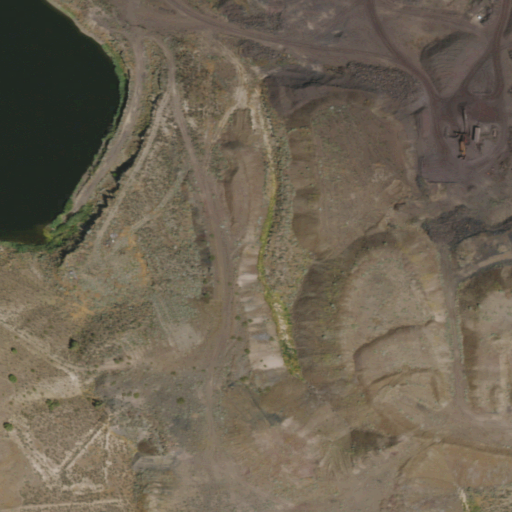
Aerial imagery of valley in Nevada named Safford Canyon containing shrub and open water